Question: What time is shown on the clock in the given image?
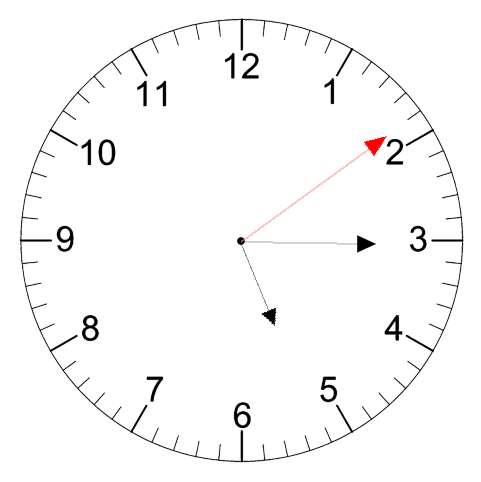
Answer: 05:15:09